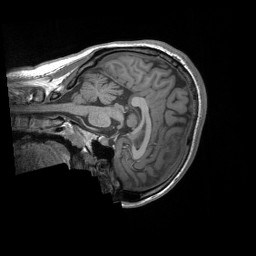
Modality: T1w
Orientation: sagittal
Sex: female
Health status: ill
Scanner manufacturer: siemens
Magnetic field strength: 3 T
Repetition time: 1.66 s
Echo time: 0.00254 s